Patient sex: M
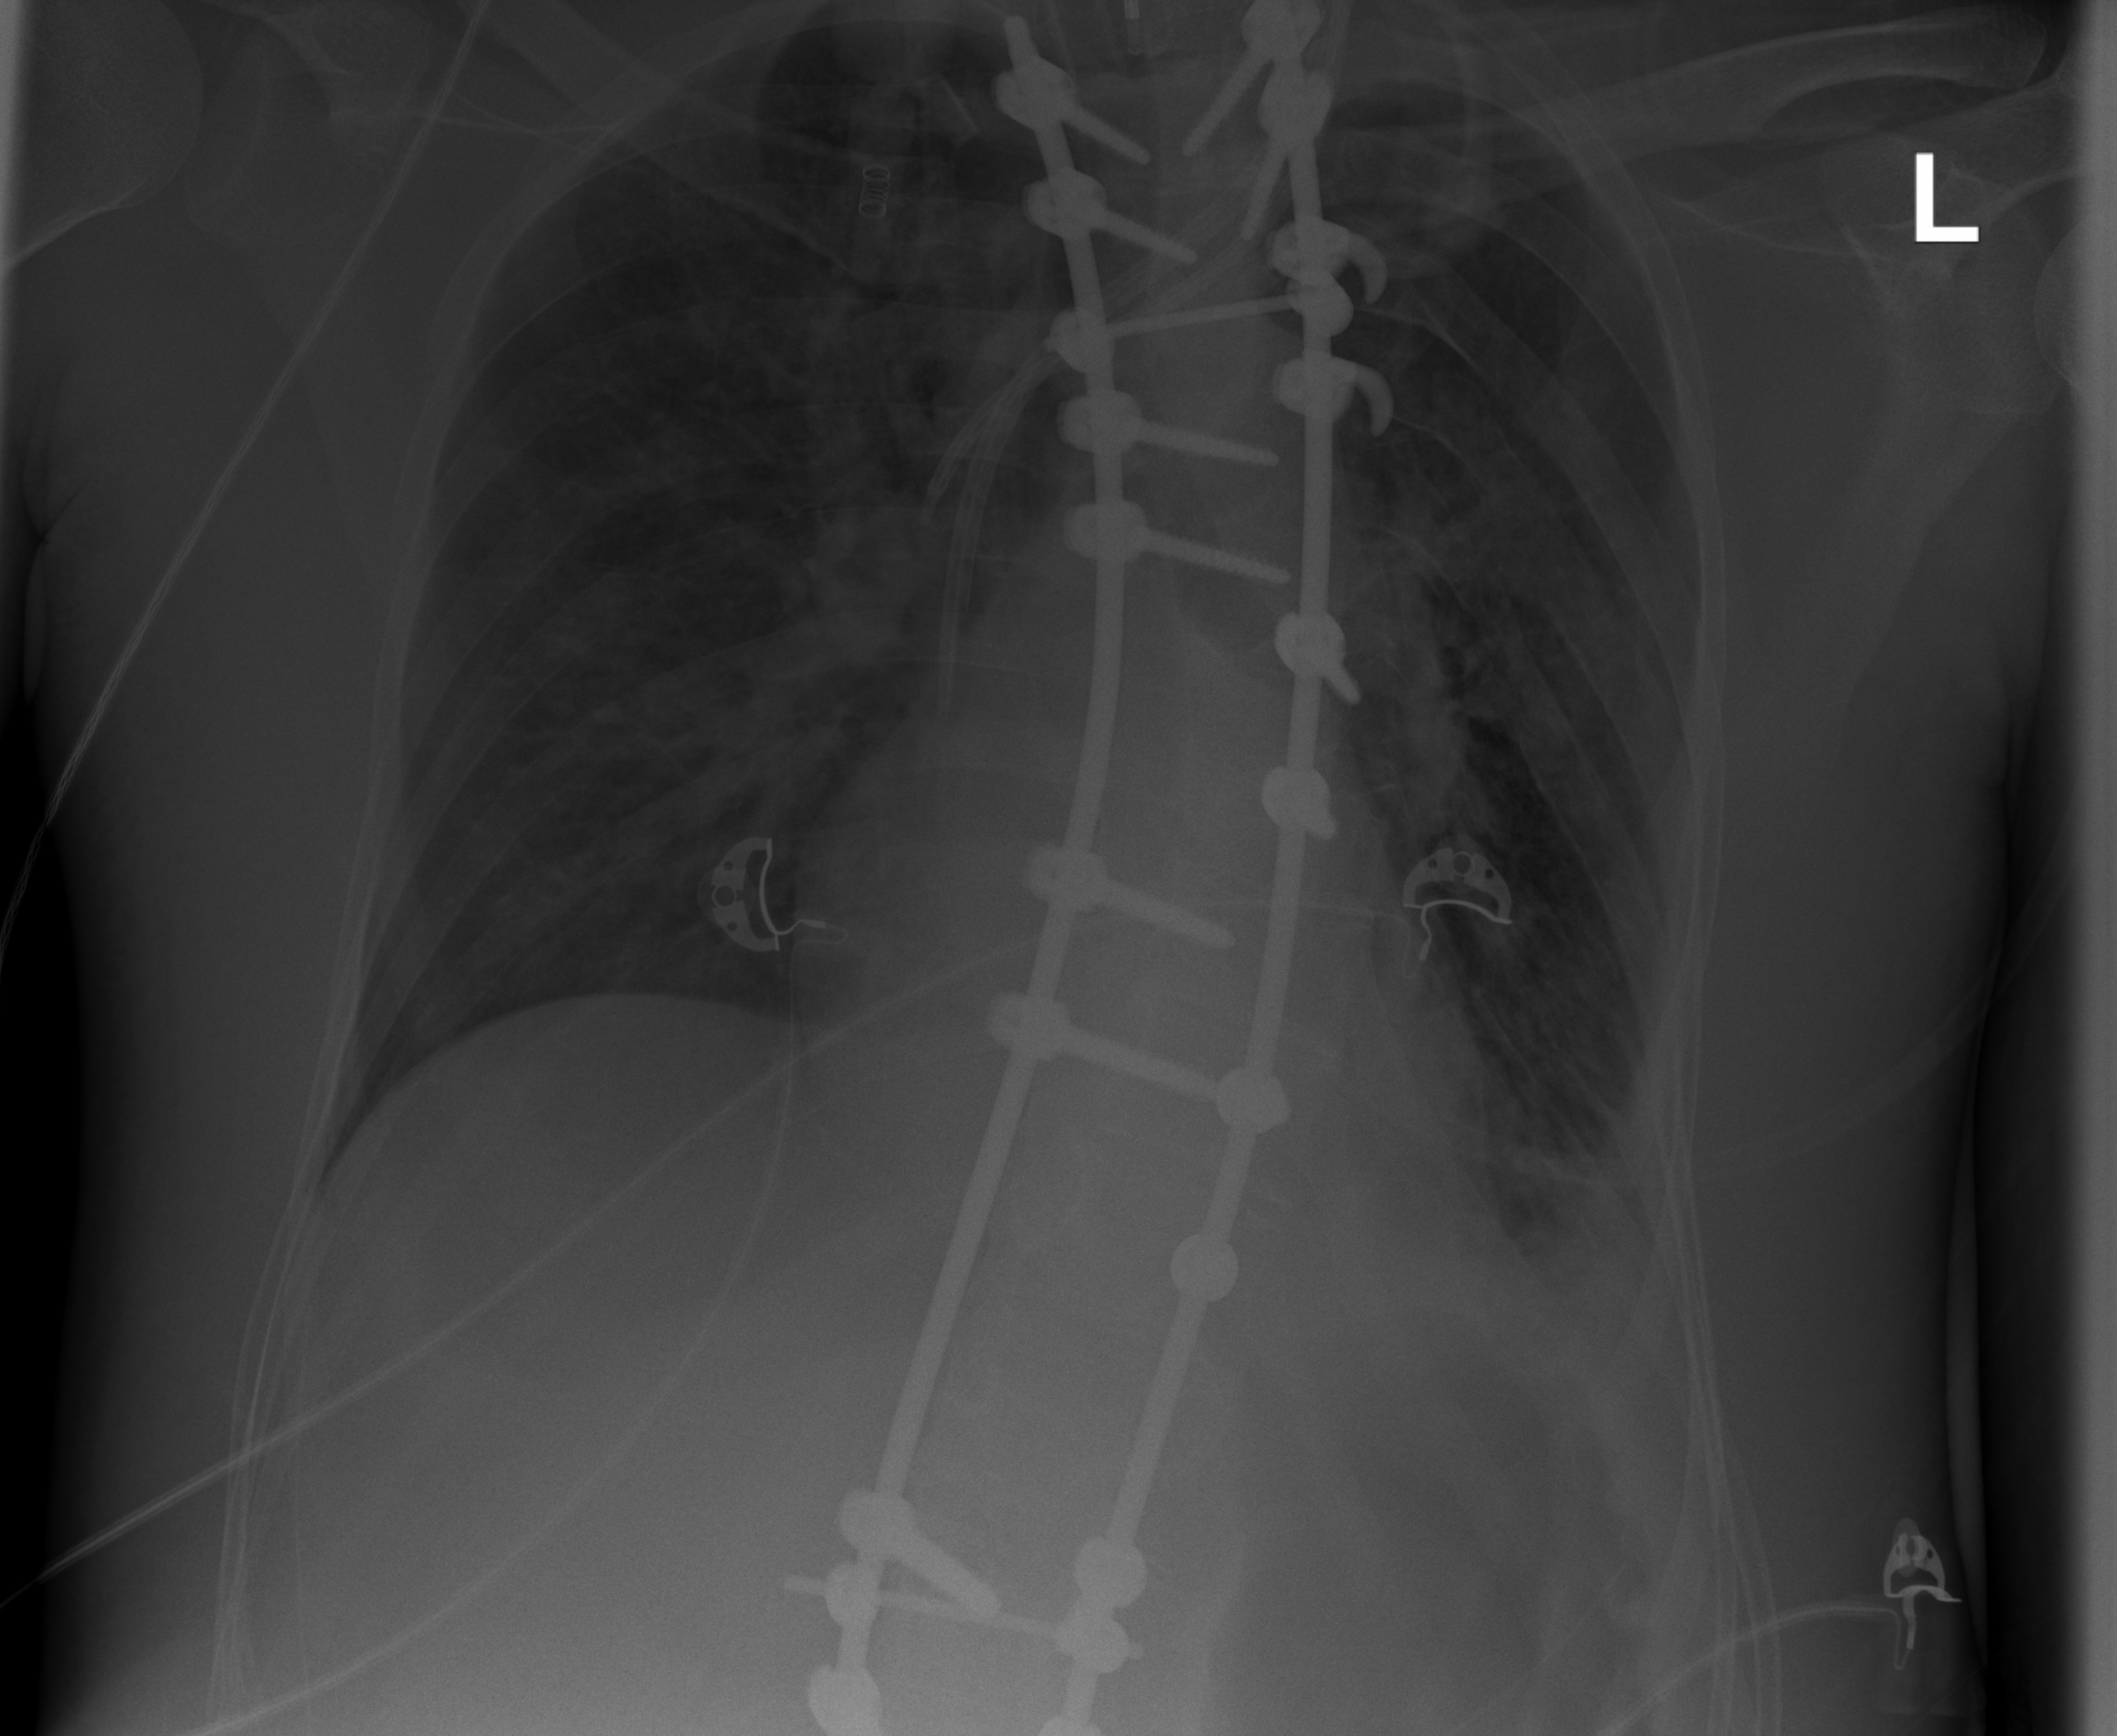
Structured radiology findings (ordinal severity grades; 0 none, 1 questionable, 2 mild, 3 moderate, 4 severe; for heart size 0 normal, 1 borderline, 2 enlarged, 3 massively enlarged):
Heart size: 0
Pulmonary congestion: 1
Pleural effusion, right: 2
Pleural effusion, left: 2
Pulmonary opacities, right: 2
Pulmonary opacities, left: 2
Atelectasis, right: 0
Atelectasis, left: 2